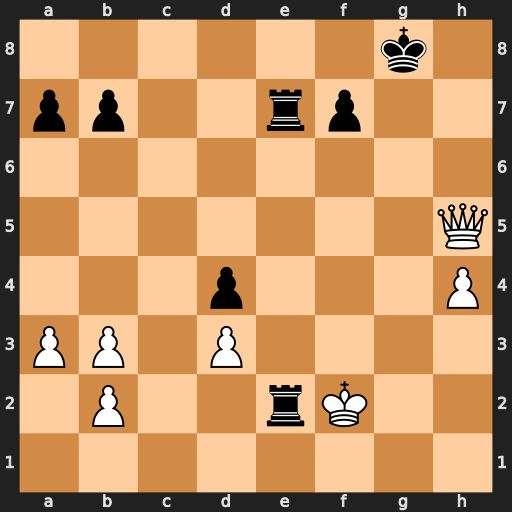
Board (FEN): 6k1/pp2rp2/8/7Q/3p3P/PP1P4/1P2rK2/8
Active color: w
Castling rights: -
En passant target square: -
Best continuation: Qxe2 Rxe2+ Kxe2